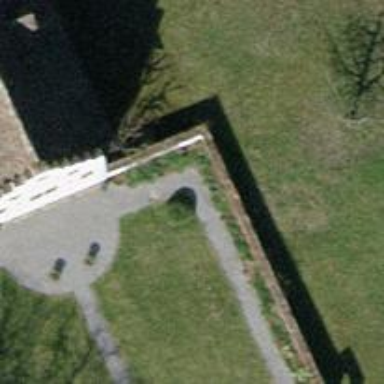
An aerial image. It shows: Wall is shown in the image.